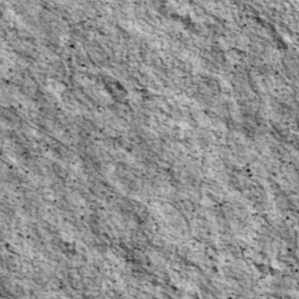
Label: non_frost